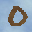
Label: 0